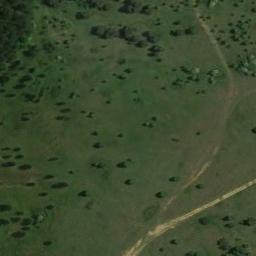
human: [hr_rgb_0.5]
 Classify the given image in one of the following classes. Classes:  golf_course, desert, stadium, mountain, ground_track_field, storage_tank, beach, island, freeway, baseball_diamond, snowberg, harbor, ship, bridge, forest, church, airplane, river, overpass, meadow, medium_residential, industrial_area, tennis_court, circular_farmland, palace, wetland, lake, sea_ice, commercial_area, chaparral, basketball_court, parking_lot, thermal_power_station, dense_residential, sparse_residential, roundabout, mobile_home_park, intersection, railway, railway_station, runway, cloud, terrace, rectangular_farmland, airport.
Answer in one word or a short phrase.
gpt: meadow